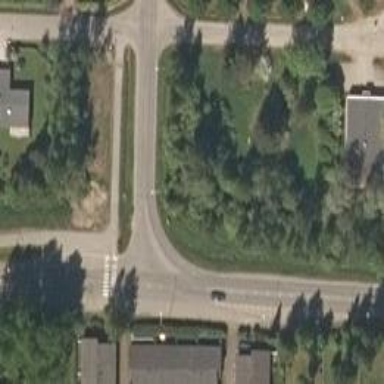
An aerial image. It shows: Road with "give way" sign.